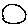
Label: circle